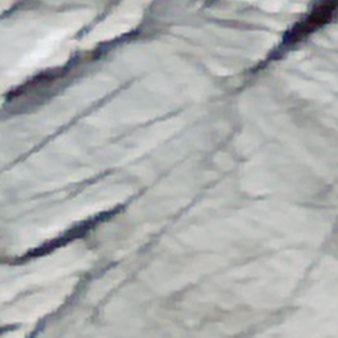
Label: other